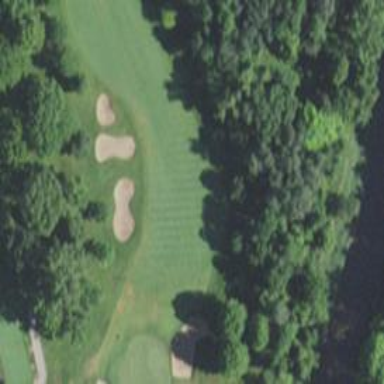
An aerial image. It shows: View of golf hole.